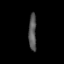
Tissue: skin
Cell type: Others
Senescence score: 0.1981
Nuclear area (px): 280
Mean DAPI intensity: 87.121